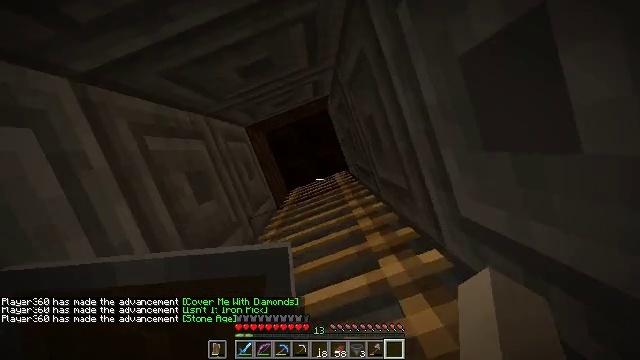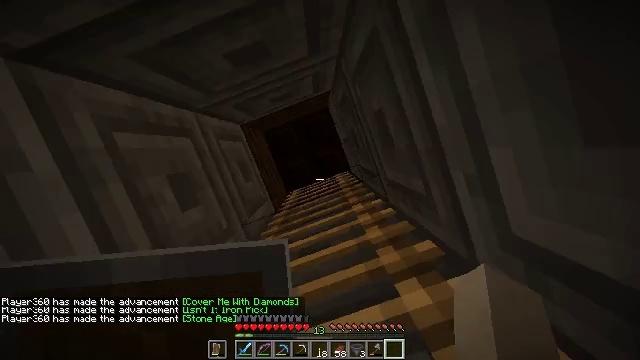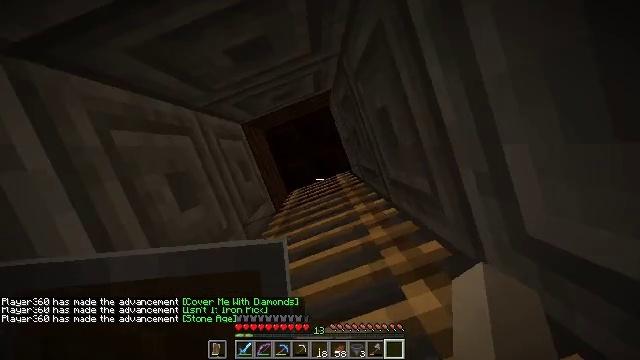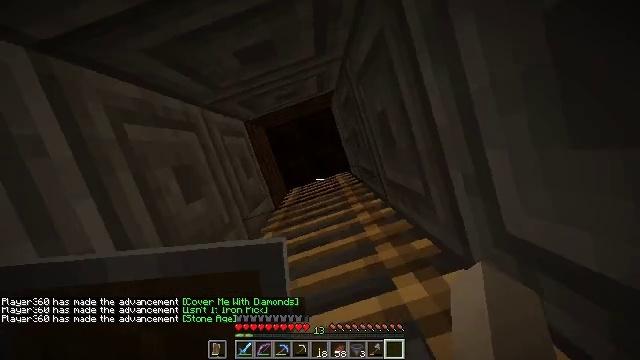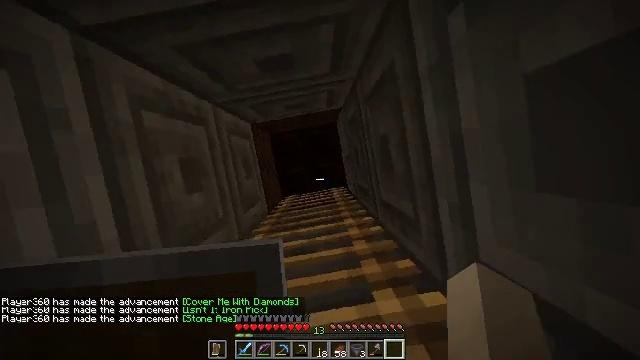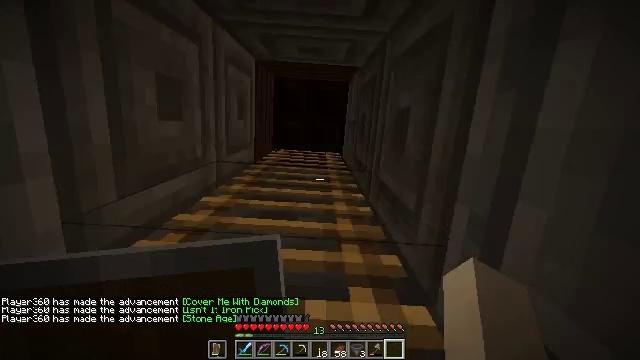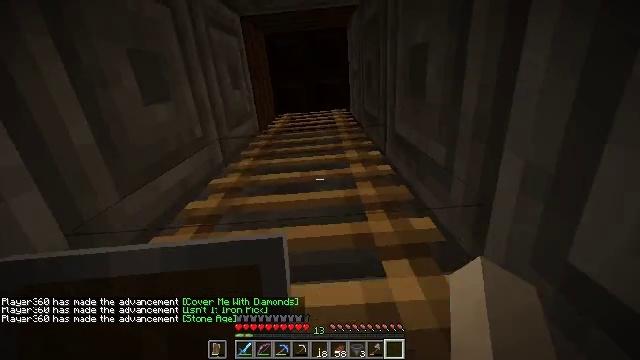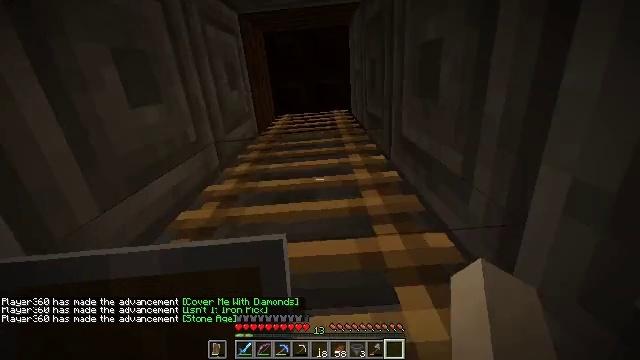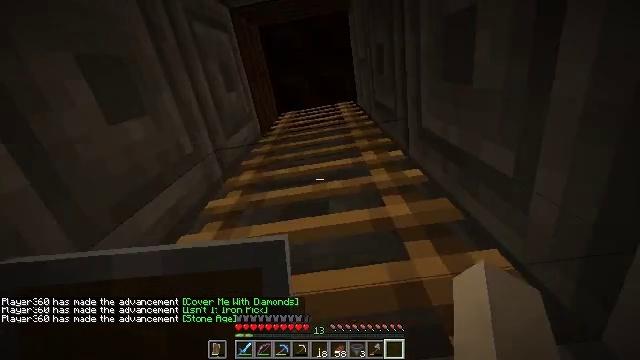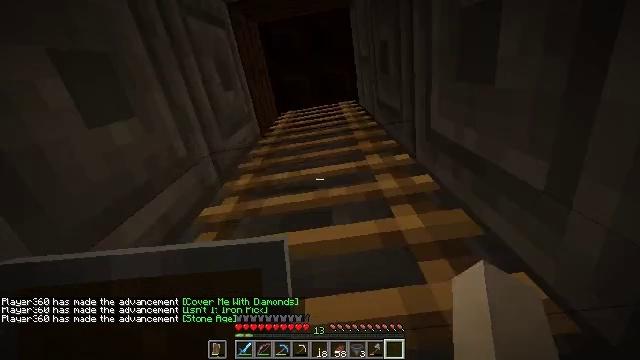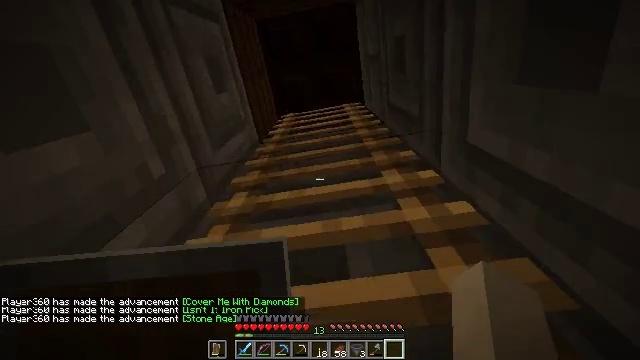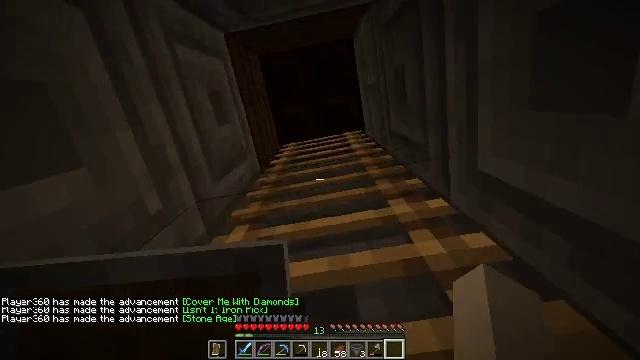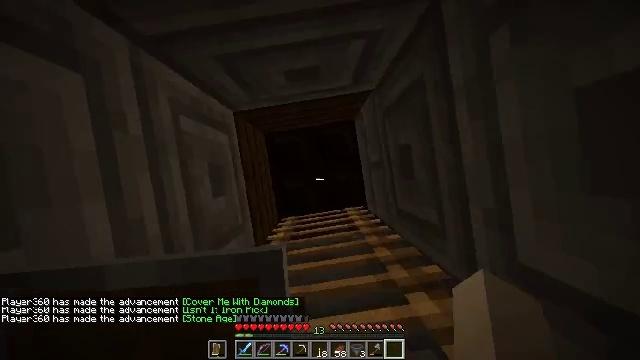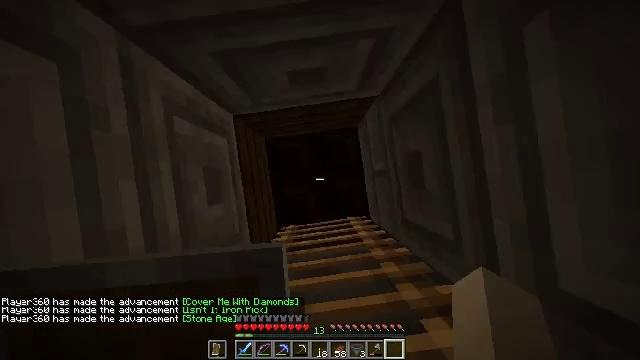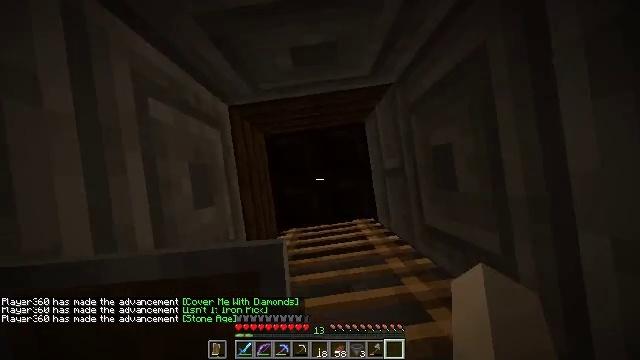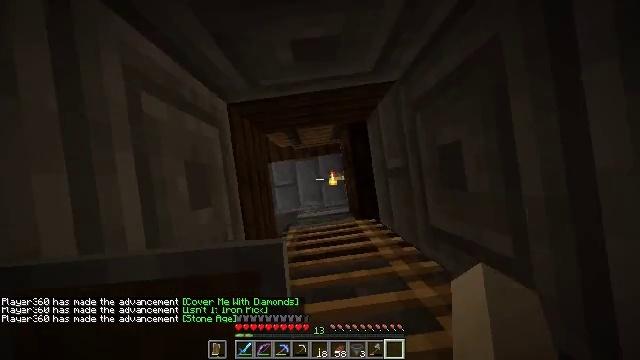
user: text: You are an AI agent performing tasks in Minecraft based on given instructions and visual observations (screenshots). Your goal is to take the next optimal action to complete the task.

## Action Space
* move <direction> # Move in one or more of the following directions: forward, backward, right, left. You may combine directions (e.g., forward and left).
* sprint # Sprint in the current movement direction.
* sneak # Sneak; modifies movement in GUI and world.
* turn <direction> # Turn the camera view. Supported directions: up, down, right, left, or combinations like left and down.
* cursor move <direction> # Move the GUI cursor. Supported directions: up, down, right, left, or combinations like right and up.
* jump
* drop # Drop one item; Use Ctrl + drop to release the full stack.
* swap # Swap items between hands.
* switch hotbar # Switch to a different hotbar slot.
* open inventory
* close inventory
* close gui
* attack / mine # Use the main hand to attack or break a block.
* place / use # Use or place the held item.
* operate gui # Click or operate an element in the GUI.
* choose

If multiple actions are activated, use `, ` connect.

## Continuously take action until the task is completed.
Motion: motion action
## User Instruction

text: Open the crafting table to make an iron door with iron ingots.
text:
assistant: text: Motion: no_op
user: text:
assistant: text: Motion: no_op
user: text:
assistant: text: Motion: move forward
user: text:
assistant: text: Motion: move forward, turn right and up
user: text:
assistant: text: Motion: move forward, turn right and down
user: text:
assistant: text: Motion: move forward, turn left and down, jump
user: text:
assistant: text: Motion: move forward, jump
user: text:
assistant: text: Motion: move forward, turn left and down
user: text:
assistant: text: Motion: move forward
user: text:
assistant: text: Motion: move forward
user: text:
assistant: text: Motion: move forward, turn left and up
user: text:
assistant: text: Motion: move forward, turn right and up
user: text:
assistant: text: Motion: move forward, turn up
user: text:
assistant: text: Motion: move forward, turn up
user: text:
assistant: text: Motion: move forward, use / place
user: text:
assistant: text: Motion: move forward, use / place
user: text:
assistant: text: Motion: move forward
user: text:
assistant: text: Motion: move forward and move right, turn left and down
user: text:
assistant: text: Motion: move forward and move right, turn down
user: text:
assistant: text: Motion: move forward and move right, turn left and down
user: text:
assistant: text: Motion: move forward
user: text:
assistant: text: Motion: move forward
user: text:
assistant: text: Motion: move forward and move right, turn left and down
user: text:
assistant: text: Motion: move forward and move right, turn left and down
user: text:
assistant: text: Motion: move forward and move right, turn left and down
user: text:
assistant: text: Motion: move forward, turn left and down
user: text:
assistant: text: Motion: move forward
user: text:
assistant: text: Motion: move forward
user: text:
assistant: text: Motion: move forward
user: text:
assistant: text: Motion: move forward